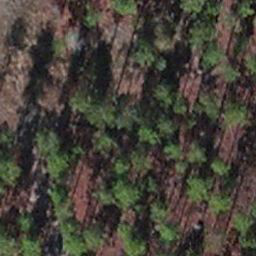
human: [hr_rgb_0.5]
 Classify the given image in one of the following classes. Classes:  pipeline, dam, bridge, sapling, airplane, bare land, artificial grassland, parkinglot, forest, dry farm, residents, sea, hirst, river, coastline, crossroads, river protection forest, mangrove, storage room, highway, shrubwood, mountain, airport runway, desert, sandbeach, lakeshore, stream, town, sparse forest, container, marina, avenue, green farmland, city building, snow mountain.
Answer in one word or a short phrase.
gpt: sapling